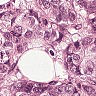
Metastatic tissue present: yes